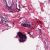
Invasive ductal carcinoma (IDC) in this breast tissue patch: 0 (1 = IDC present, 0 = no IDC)